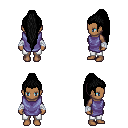
a pixel art fantasy rpg character, female body template, human, dark skin, chain tabard jacket, white pants, black extra-long topknot hairstyle, white cloth bandages, four views (front, back, left, right), 2x2 character sprite sheet, small pixel art, hard edges, no anti-aliasing